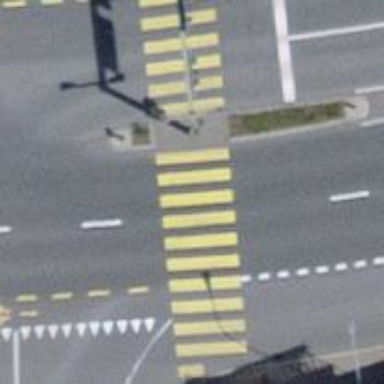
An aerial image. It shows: Traffic island located on footway.